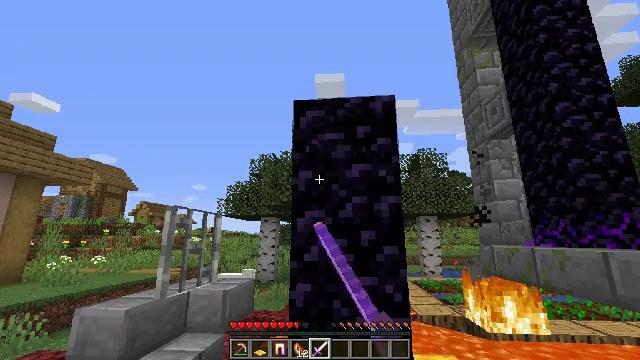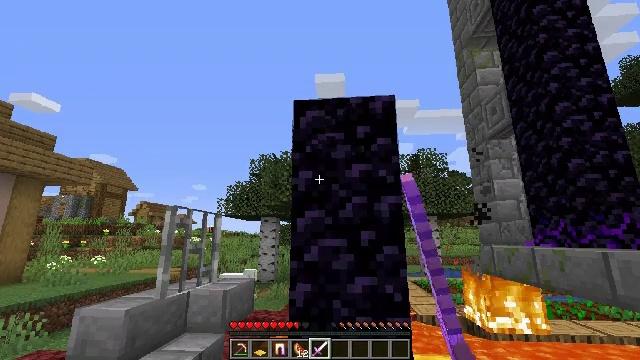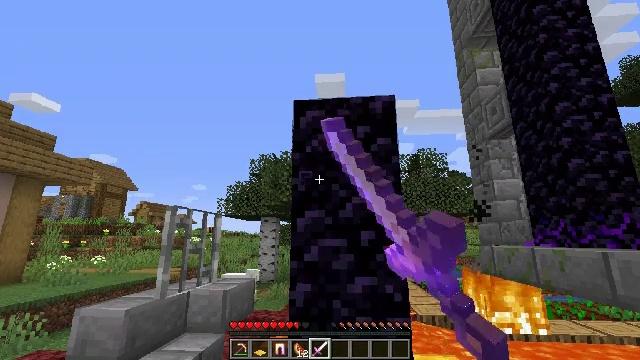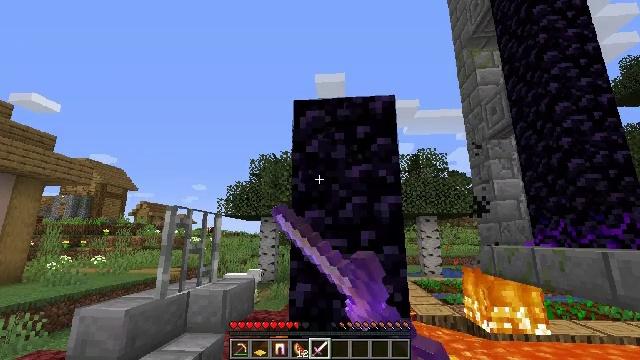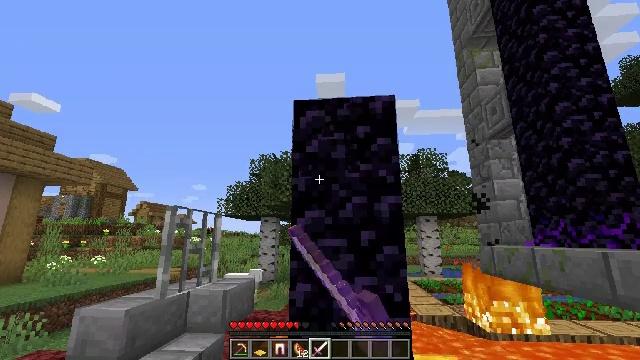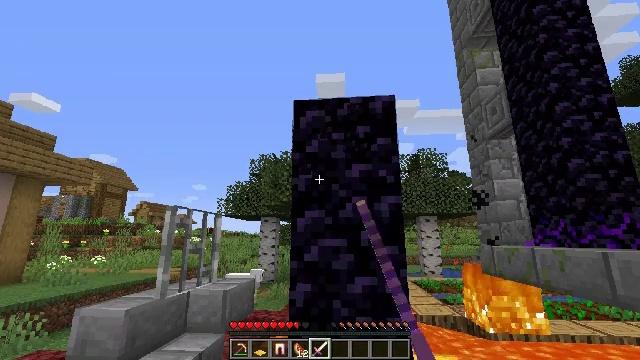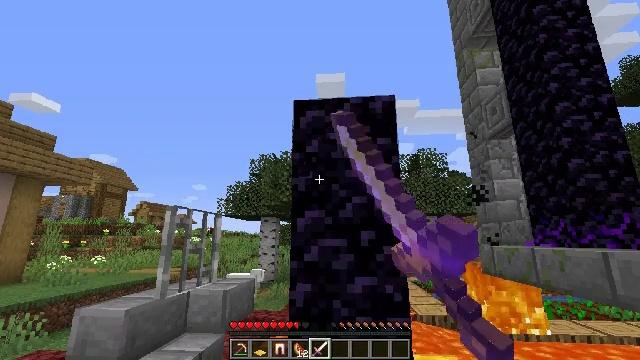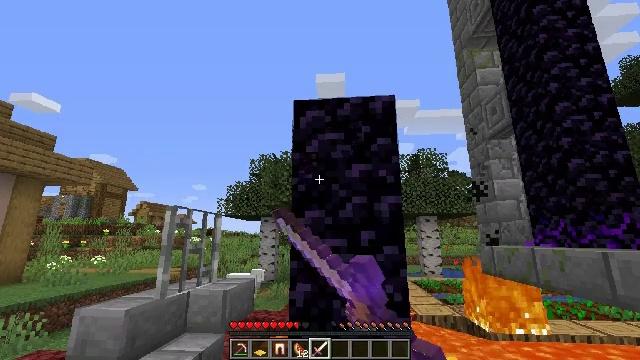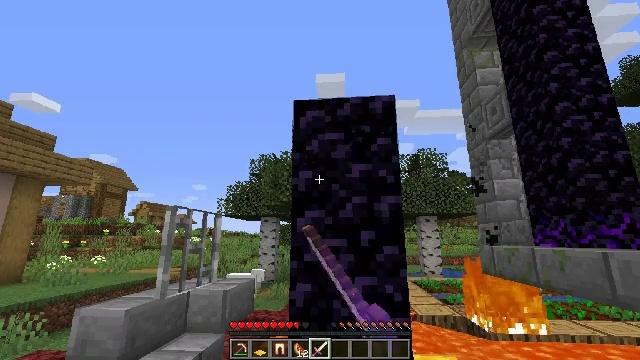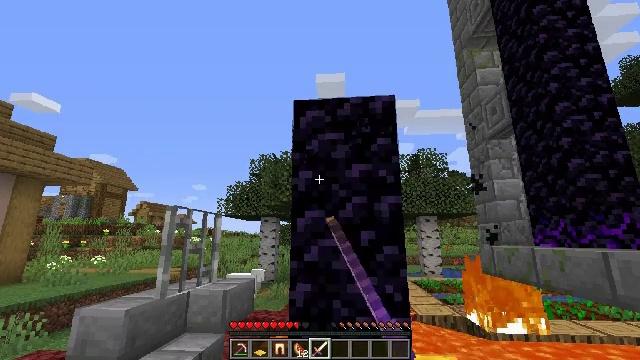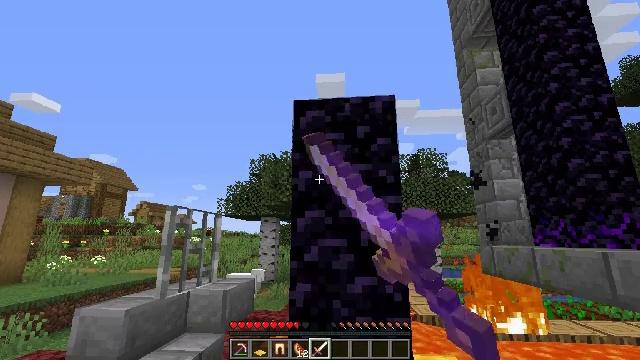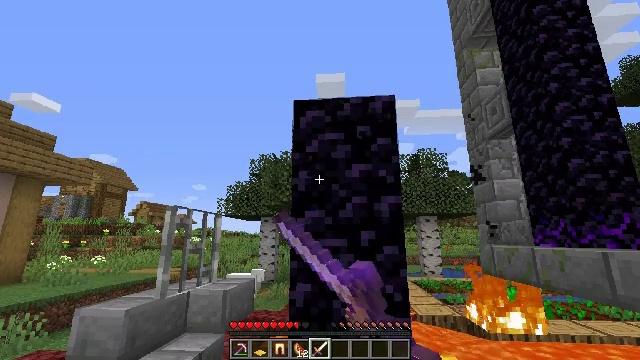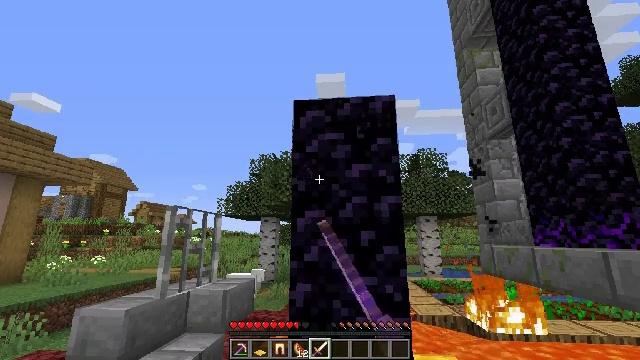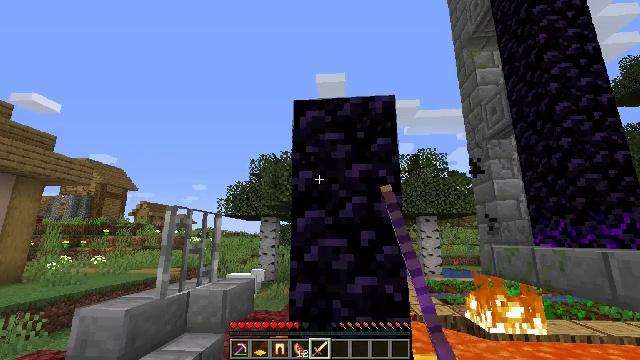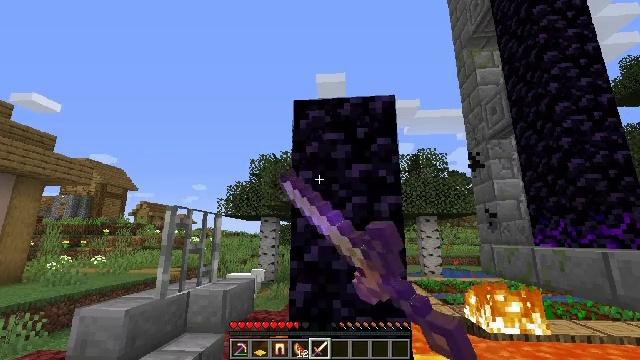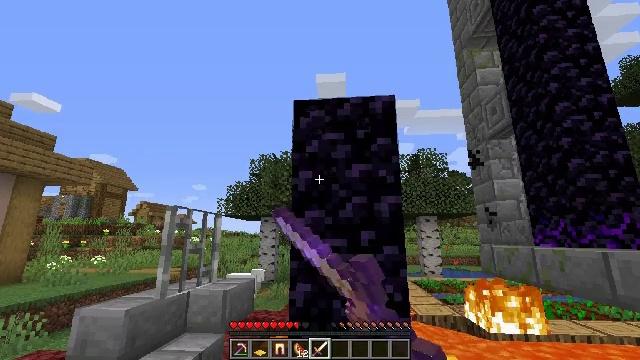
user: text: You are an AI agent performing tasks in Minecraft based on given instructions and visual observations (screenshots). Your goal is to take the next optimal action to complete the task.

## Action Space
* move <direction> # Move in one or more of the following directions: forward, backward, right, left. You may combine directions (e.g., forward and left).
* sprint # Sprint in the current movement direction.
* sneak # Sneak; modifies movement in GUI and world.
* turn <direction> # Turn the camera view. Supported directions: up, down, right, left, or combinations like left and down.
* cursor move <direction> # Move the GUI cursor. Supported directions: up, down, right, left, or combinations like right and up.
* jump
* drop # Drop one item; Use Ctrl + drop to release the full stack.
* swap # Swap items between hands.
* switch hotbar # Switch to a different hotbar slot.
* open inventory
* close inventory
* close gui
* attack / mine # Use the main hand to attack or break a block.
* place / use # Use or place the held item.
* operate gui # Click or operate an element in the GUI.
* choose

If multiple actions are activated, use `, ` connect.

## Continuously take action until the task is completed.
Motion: motion action
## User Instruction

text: Mine the green carpet.
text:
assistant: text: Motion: attack / mine
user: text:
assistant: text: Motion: attack / mine
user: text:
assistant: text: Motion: attack / mine
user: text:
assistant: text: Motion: attack / mine
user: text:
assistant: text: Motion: attack / mine
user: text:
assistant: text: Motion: attack / mine
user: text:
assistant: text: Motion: attack / mine
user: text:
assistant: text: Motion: attack / mine
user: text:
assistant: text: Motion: attack / mine
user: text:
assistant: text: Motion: attack / mine
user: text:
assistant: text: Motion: attack / mine
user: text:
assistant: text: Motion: attack / mine
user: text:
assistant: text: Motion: attack / mine
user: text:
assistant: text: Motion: attack / mine
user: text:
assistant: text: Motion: attack / mine
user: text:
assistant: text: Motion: attack / mine
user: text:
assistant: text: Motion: attack / mine
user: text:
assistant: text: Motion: attack / mine
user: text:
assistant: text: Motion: turn left and down
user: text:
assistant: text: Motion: move forward, turn left and down
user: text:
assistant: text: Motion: move forward, turn down
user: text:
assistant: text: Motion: move forward
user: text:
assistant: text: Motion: move forward, turn left and down
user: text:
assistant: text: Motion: move forward, turn left and down
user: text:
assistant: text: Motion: move forward, turn left and down
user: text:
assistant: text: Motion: move forward, turn left and down
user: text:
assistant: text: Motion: move forward
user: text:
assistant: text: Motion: move forward
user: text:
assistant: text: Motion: move forward
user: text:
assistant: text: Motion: move forward, turn down, jump